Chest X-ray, AP view. Patient: 26 years old, sex F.
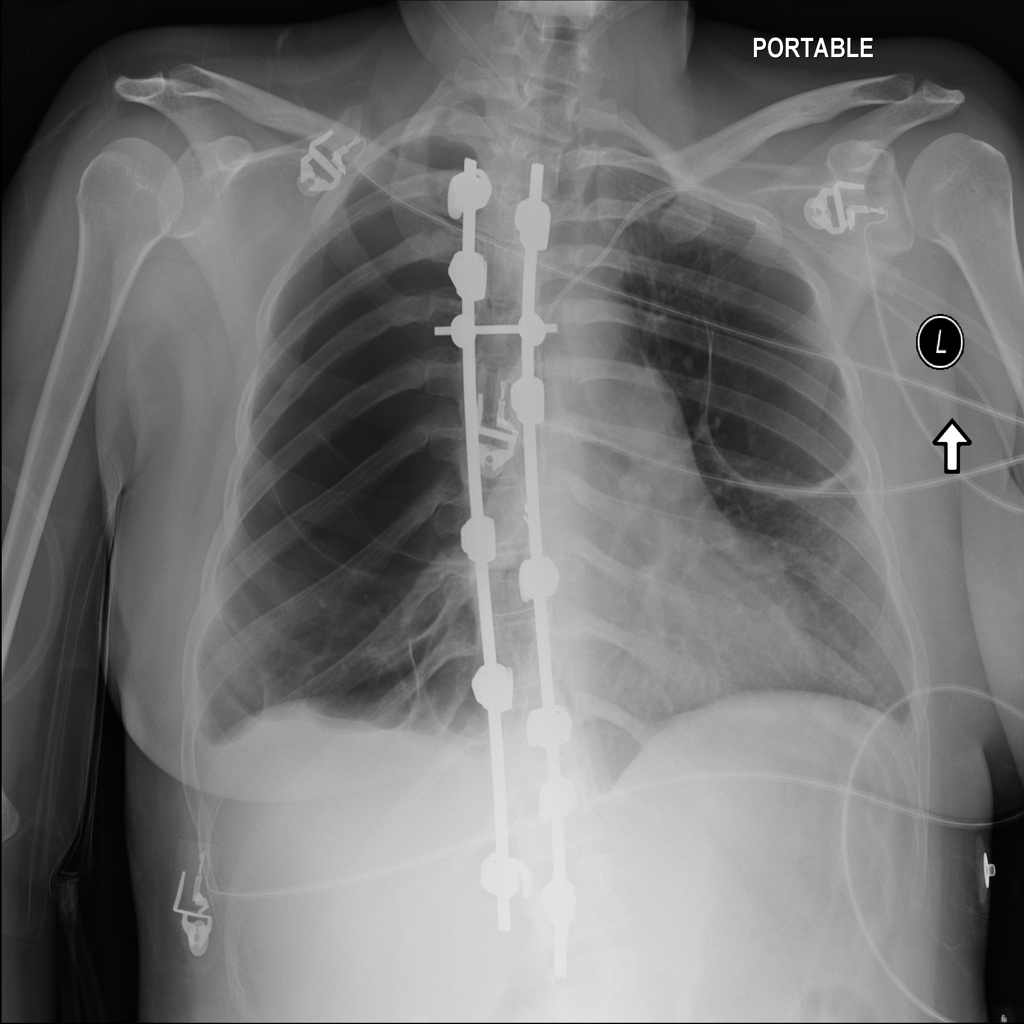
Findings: No Finding